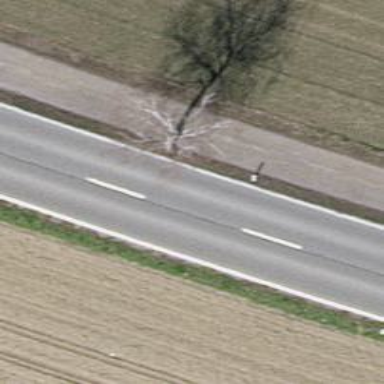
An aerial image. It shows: Deciduous broadleaved tree.